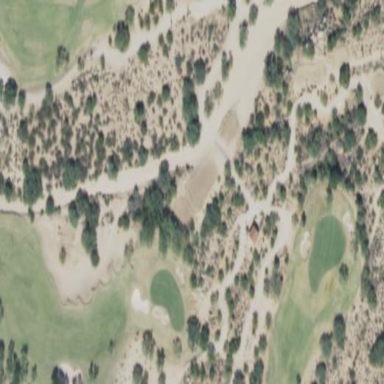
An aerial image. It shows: Rough grassy area used for golf.